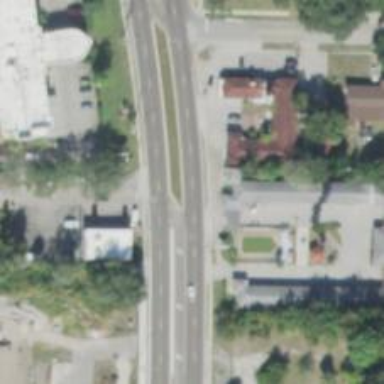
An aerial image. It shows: Primary road with asphalt surface.